Question: I'm using visual c# 2010 and I want to be able to add an ms sql database as datasource. But all I can see from the choices is for database files. Is this really all that's built into to an express edition, or can I download something that will allow me to add more data sources.

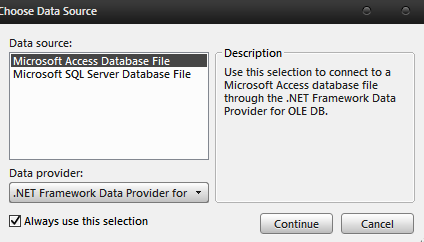
Answer: This is indeed due to using the express edition. But You can circumvent it by changing the connection string manually - as in this <URL>